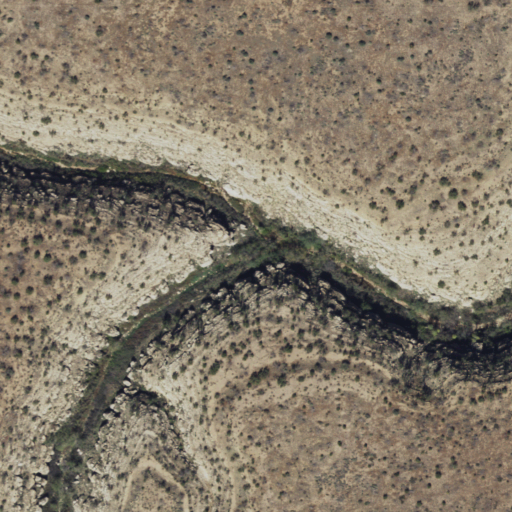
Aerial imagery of valley in Arizona named Mormon Canyon containing shrub, evergreen forest, grassland, and woody wetlands